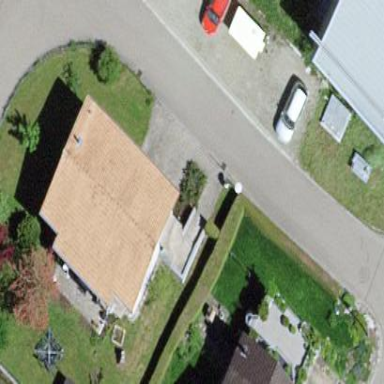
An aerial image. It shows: Simple house.